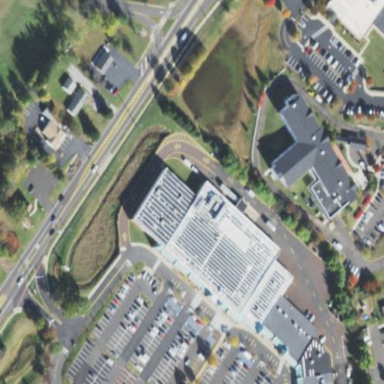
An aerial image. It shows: Supermarket building.